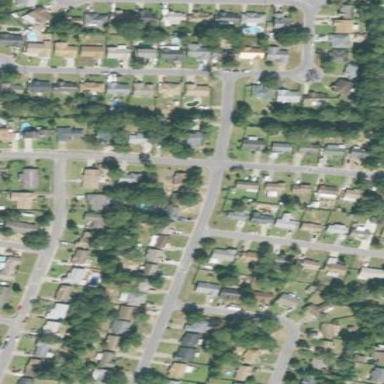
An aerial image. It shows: Residential area composed of single-family homes.